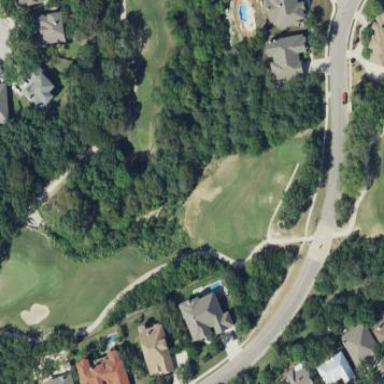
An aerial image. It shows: Golf rough area.